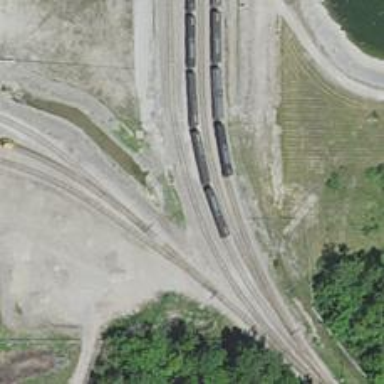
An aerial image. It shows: Rail spur service.